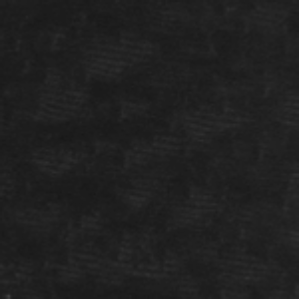
Label: frost